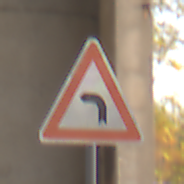
Verkehrszeichen: KurveLinks
Umgebung: Roofed, Suburban
Tageszeit: SunriseSunset
Wetter: Clear
Licht: Natural
Jahreszeit: NotSpecified
Kontrast: MediumContrast